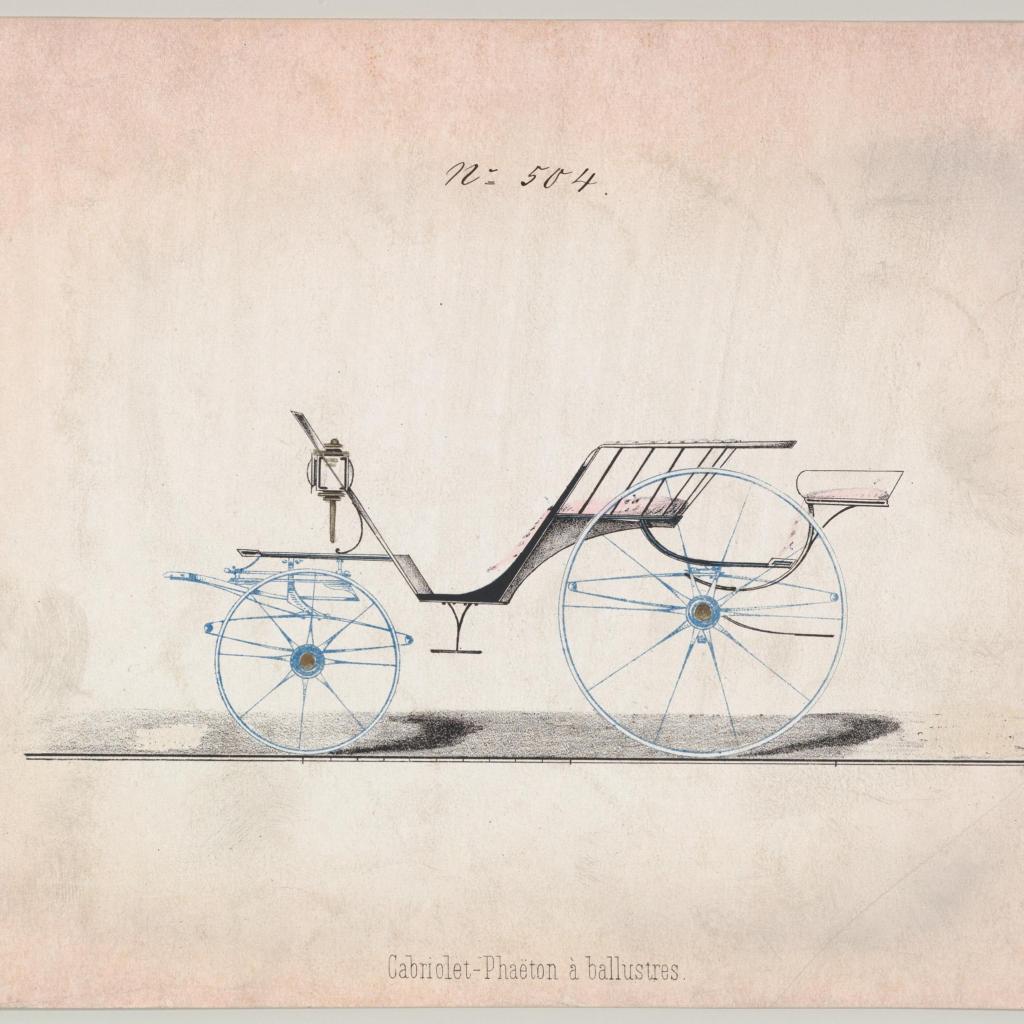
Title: Phaeton #504
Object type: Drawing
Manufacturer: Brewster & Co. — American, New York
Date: ca. 1865
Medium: Hand colored lithograph, probably from Le Guide du Carrossier ; Verso: graphite
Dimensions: sheet: 6 1/16 x 8 13/16 in. (15.4 x 22.4 cm)
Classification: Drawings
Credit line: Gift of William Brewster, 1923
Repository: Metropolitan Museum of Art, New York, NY